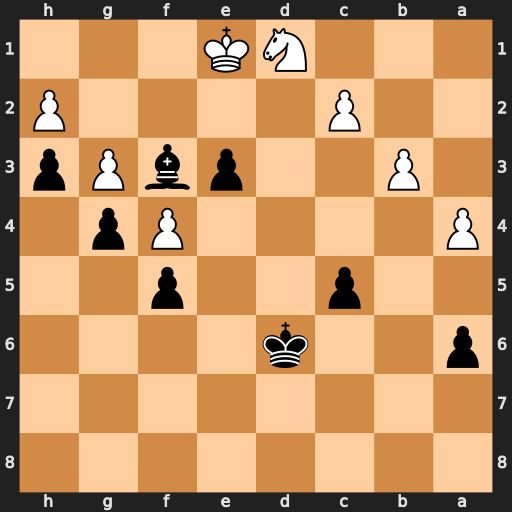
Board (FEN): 8/8/p2k4/2p2p2/P4Pp1/1P2pbPp/2P4P/3NK3
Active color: b
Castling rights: -
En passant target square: -
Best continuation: Bxd1 Kxd1 Kd5